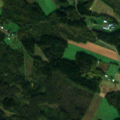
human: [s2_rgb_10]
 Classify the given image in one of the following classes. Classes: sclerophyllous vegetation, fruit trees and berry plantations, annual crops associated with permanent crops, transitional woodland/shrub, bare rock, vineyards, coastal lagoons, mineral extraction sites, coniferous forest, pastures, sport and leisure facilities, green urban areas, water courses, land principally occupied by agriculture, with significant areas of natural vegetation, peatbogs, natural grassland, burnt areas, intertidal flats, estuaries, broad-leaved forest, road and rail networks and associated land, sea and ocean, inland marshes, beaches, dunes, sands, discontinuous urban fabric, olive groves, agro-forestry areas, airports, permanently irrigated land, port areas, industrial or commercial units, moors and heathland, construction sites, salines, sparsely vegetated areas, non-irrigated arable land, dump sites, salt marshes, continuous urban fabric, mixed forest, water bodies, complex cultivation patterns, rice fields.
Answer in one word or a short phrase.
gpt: land principally occupied by agriculture, with significant areas of natural vegetation, coniferous forest, mixed forest, transitional woodland/shrub